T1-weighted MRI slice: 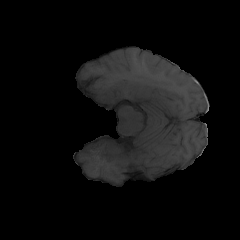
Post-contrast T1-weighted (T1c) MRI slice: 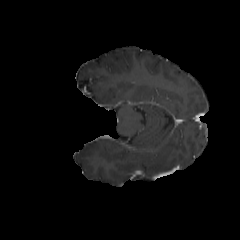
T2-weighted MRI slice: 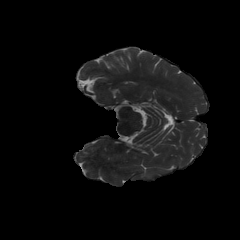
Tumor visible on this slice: no